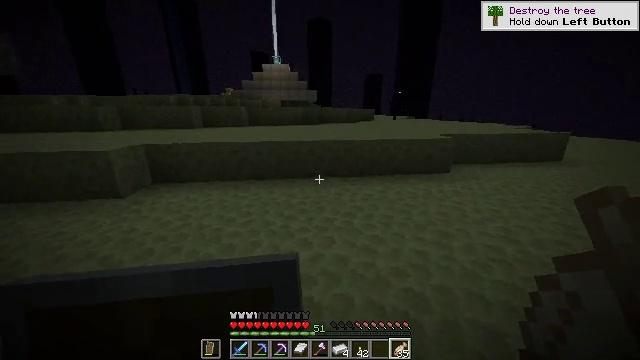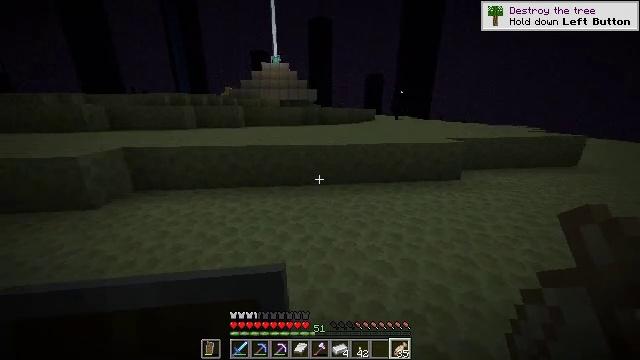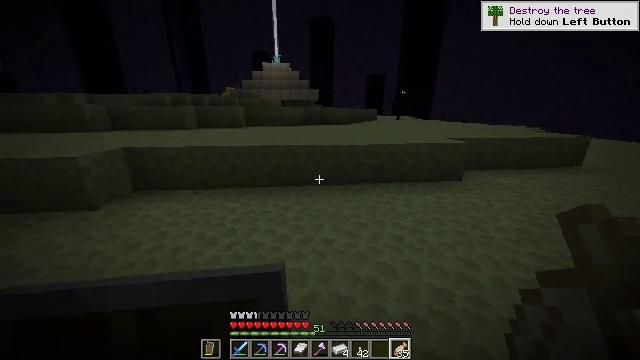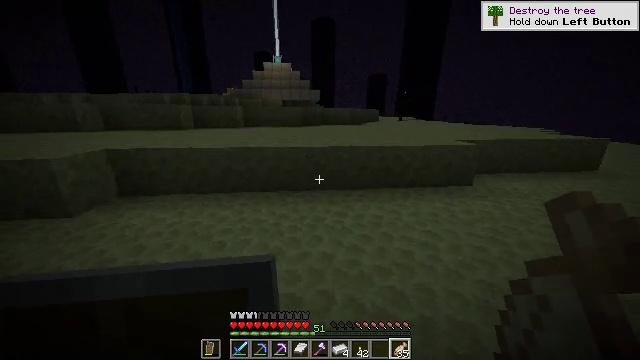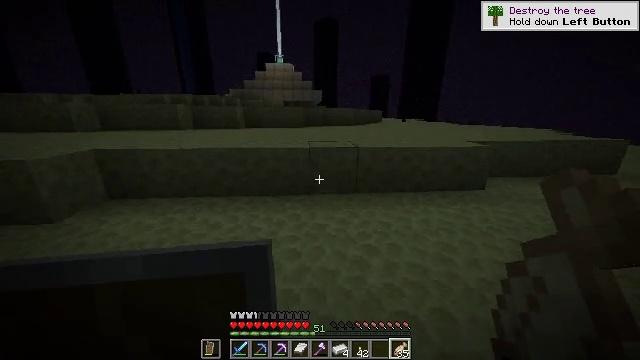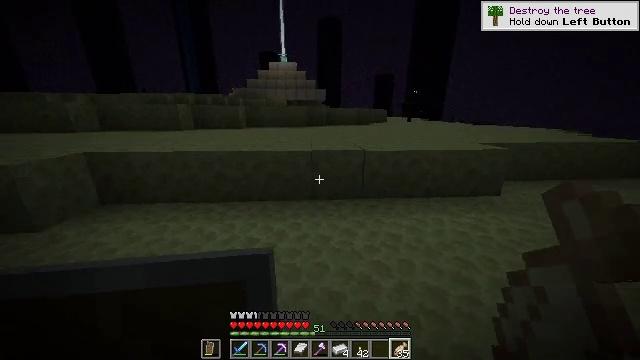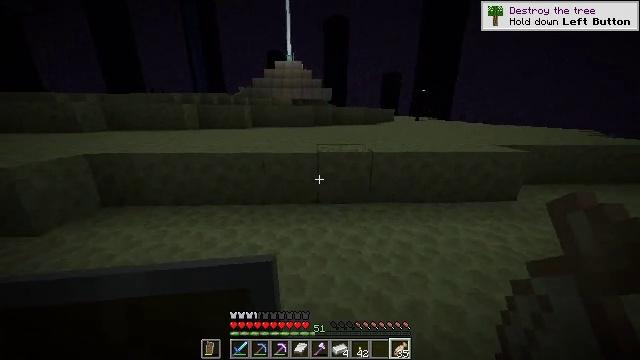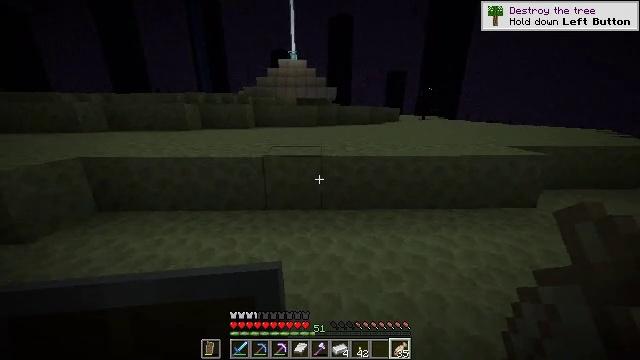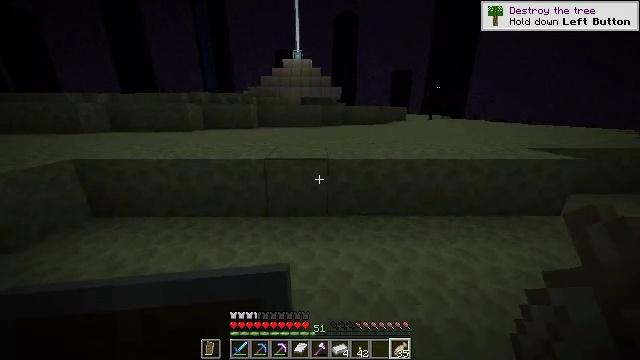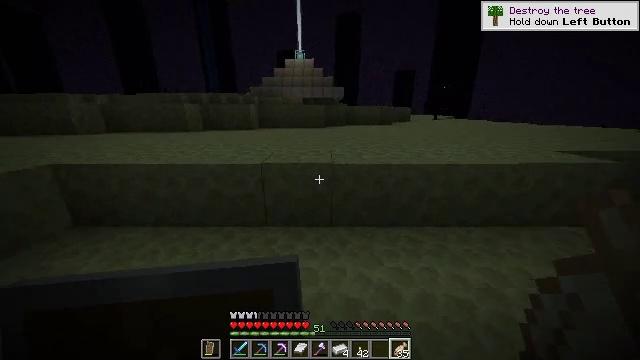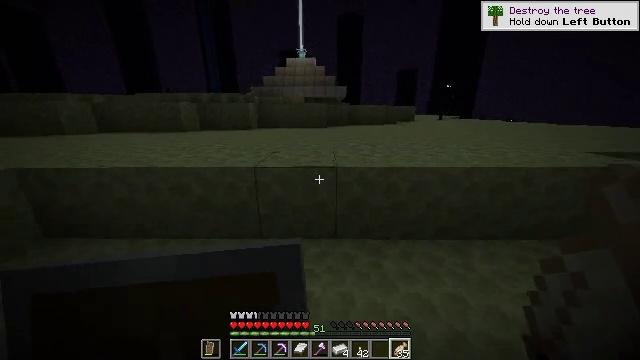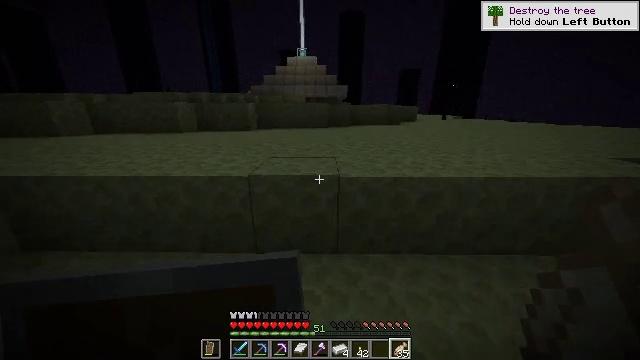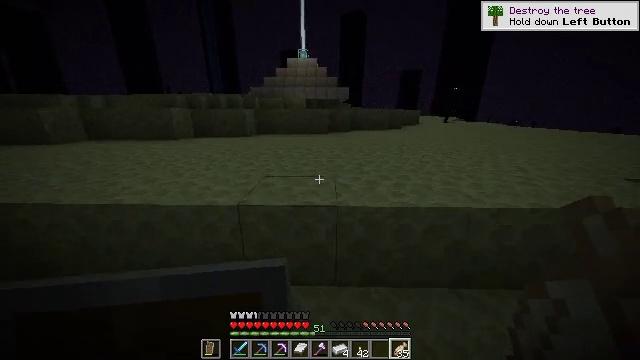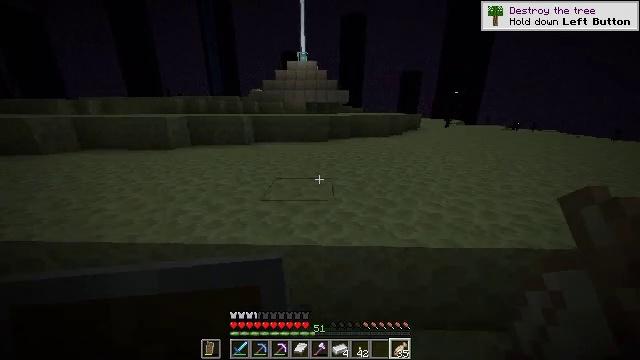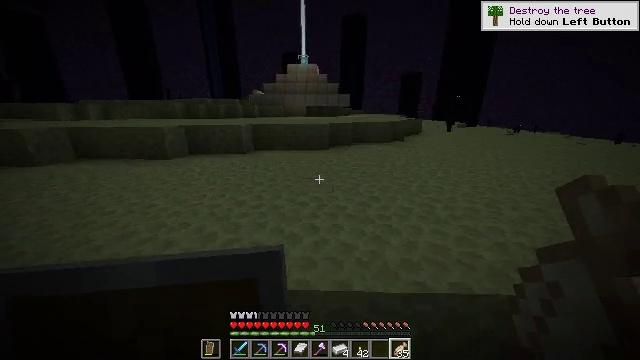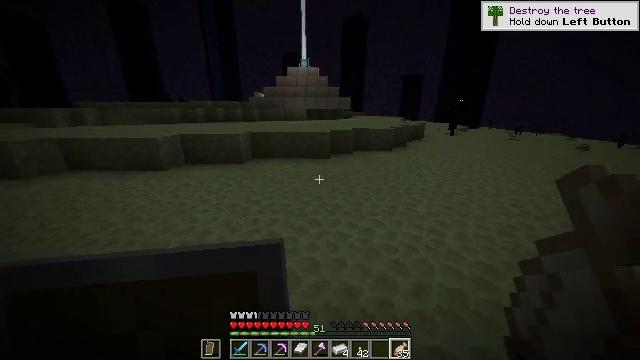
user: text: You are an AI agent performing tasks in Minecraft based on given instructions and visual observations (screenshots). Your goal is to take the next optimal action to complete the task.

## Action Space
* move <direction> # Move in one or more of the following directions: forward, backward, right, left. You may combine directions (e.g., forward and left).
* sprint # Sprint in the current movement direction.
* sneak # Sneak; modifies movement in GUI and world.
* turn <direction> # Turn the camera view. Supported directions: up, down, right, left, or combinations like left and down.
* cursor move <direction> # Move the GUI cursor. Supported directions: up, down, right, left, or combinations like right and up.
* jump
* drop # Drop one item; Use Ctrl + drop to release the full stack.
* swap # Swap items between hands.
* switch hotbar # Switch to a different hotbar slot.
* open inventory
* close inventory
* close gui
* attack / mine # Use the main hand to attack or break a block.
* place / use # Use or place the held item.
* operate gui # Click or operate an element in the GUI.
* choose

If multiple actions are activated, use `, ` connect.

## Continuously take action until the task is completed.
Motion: motion action
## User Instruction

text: Retrieve the beacon by mining.
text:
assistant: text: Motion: move forward
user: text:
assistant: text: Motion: move forward
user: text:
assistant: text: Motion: move forward
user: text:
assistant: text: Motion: move forward
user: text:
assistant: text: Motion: move forward
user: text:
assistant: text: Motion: move forward, turn left
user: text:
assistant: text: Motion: move forward, turn left
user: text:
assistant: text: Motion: move forward, turn left
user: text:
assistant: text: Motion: move forward
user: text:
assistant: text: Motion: move forward
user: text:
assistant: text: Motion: move forward
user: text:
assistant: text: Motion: move forward, jump
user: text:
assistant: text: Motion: move forward, jump
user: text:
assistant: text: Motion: move forward, jump
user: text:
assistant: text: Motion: move forward, jump
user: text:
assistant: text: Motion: move forward, jump
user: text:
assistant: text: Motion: move forward, jump
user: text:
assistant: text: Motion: move forward, jump
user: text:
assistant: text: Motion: move forward
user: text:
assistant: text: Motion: move forward
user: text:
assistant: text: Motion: move forward
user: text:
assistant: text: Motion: move forward
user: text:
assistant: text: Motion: move forward
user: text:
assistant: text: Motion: move forward
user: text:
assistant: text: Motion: move forward
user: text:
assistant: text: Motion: move forward
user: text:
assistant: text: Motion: move forward
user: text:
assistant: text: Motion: move forward
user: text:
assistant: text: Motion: move forward
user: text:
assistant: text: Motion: move forward